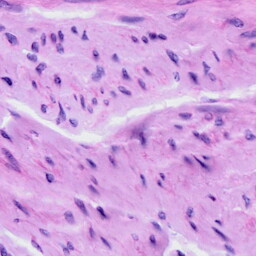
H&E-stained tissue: Cervix